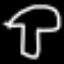
Label: mushroom